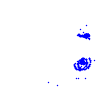
Particle: electron